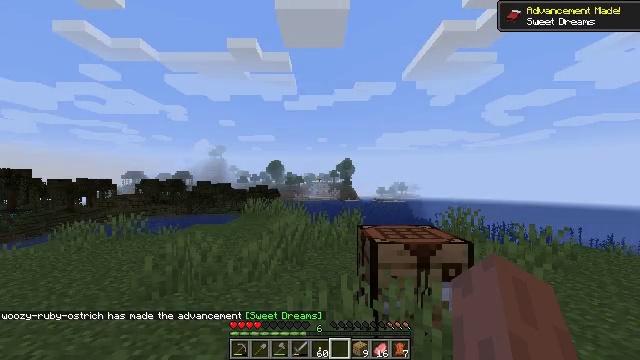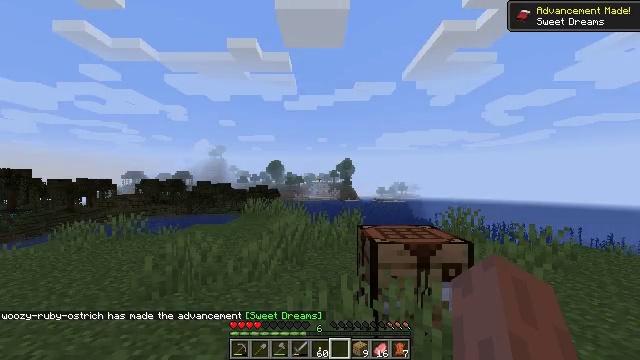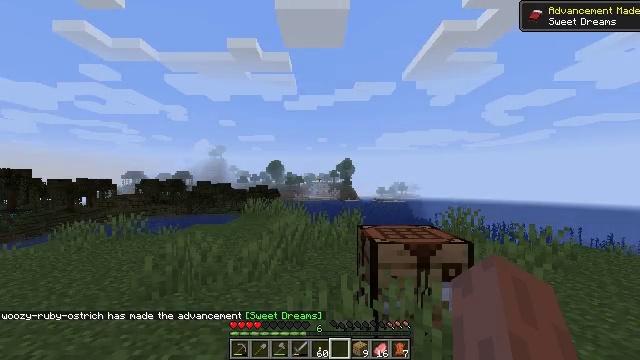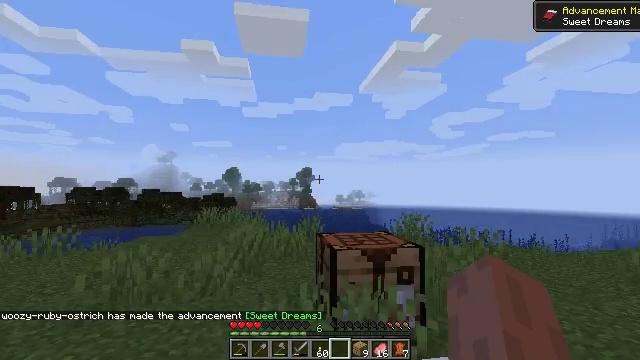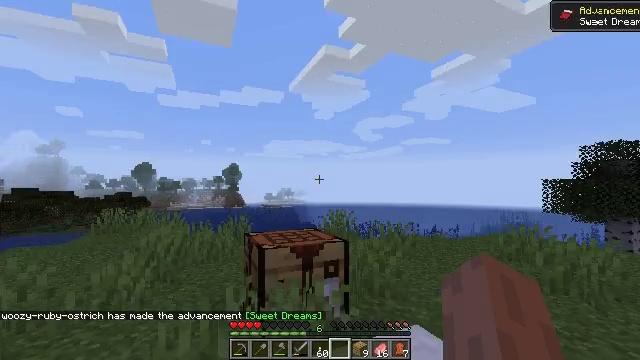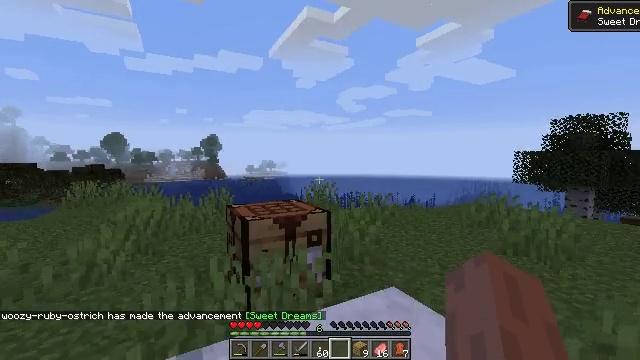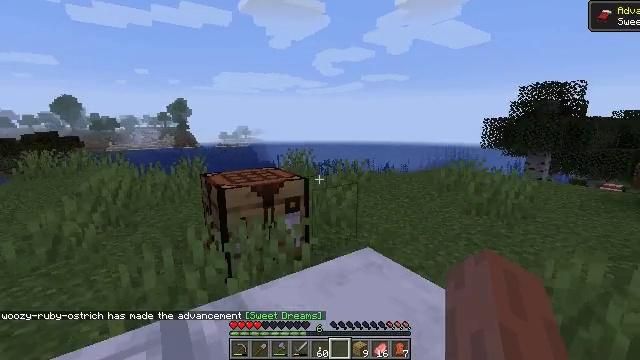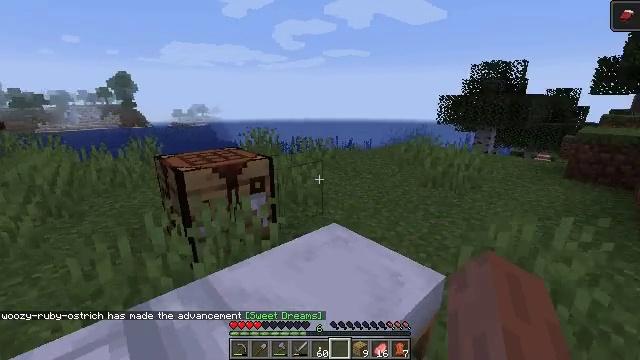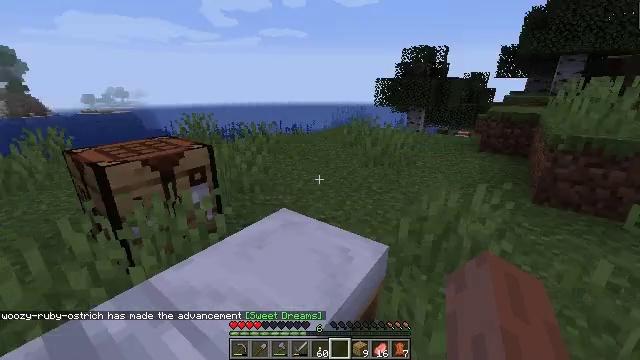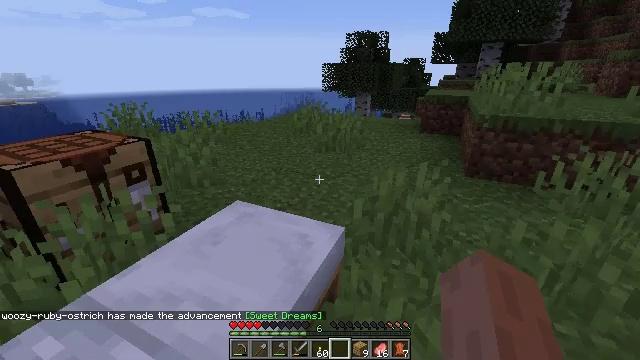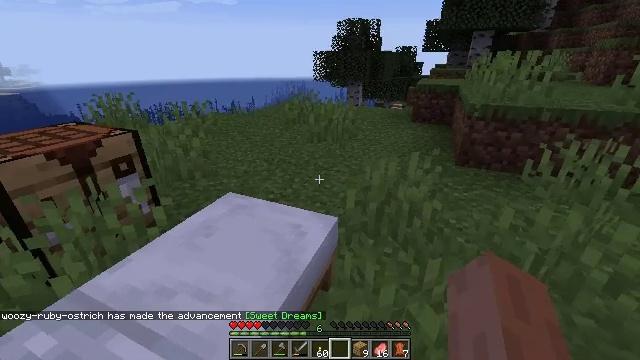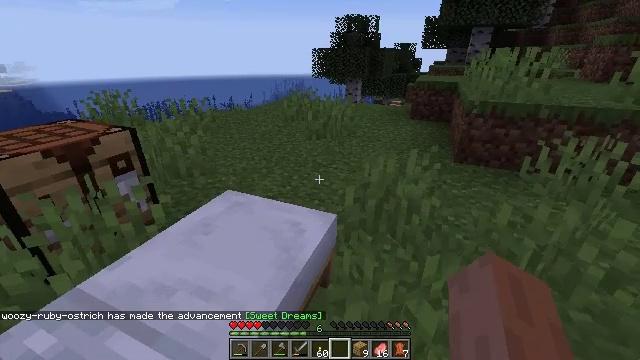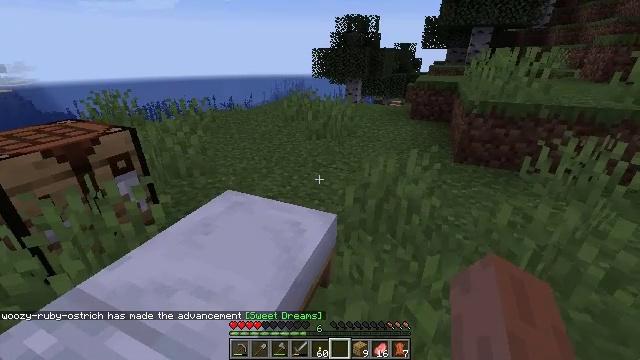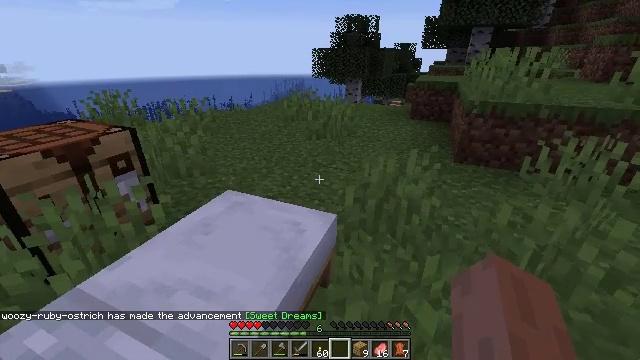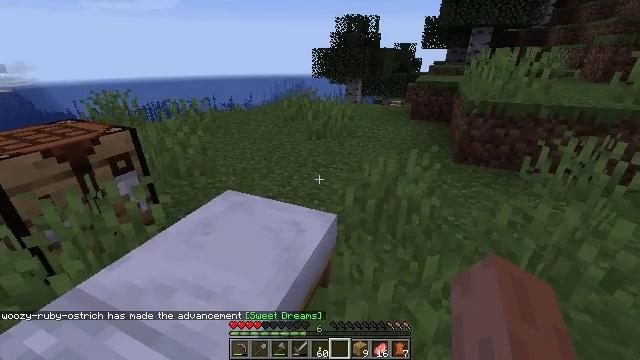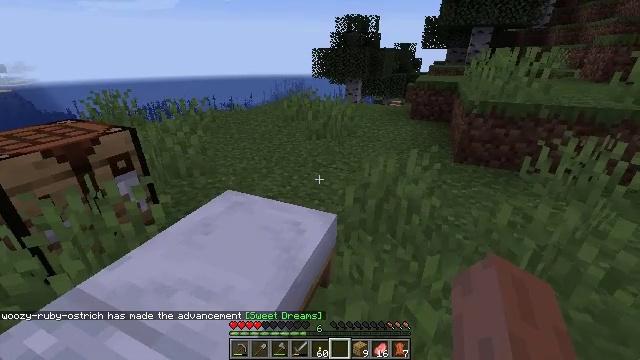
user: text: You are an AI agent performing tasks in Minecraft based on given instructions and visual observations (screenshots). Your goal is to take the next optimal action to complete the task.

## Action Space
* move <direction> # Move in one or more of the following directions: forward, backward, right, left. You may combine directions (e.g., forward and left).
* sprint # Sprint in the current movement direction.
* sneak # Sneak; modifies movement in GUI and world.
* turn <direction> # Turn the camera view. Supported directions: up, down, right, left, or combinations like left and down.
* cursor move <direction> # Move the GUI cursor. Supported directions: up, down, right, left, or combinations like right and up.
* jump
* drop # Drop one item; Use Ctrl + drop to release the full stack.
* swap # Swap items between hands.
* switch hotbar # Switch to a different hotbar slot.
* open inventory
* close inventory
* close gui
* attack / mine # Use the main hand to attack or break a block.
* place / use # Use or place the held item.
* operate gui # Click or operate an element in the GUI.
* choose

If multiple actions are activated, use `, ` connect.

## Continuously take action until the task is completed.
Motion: motion action
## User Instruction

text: Remove the white bed from its place.
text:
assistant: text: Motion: no_op
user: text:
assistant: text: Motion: no_op
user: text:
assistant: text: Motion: turn right and up
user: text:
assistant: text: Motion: turn right
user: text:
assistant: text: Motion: turn right and down
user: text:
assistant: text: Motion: turn right and down
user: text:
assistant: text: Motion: turn right and down
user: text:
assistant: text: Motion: turn right and down
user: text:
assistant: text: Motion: turn right and down
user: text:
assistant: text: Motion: turn right and down
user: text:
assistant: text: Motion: no_op
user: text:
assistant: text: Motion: no_op
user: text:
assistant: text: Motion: no_op
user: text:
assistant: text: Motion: no_op
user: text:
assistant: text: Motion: no_op
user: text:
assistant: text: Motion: move forward
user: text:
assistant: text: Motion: move forward, switch to hotbar 4
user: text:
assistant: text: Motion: move forward, turn right and up, switch to hotbar 4
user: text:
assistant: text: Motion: move forward, switch to hotbar 4
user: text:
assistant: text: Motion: move forward, switch to hotbar 4
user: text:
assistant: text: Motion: move forward, switch to hotbar 4
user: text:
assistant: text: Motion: move forward
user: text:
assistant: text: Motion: move forward
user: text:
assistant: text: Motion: move forward
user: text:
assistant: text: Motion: move forward
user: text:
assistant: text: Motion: move forward, turn left
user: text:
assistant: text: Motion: move forward, turn left
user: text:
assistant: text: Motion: move forward
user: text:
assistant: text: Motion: move forward
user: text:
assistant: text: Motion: move forward